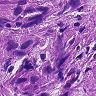
Metastatic tissue present: yes